Question: Since listview has a eventhandler can we reorder the items in the list view during runtime??
With the help of this <URL> I have created a similar view as in the image given below.
Can anyone suggest a way to reorder listview on the run if possible. Now I remove the listview from the parent and create it again, suggestion for another workaround for reordering the items will be helpful.

'''
using System;
using System.Linq;
using System.Collections.Generic;
using Xamarin.Forms;
namespace OrderBy
{
class ListViewDemoPage : ContentPage
{
List<SourceItem> people = null;
class SourceItem
{
public SourceItem(string Item)
{
this.Item = Item;
}
public string Item { private set; get; }
};
public ListViewDemoPage()
{
// Define some data.
people = new List<SourceItem>
{
new SourceItem("Abigail"),
new SourceItem("Bob"),
new SourceItem("Cathy"),
new SourceItem("David"),
new SourceItem("Eugenie"),
new SourceItem("Freddie"),
new SourceItem("Greta"),
new SourceItem("Harold"),
new SourceItem("Irene"),
new SourceItem("Jonathan"),
new SourceItem("Kathy"),
new SourceItem("Larry"),
new SourceItem("Monica"),
new SourceItem("Nick"),
new SourceItem("Olive"),
new SourceItem("Pendleton"),
new SourceItem("Queenie"),
new SourceItem("Rob"),
new SourceItem("Sally"),
new SourceItem("Timothy"),
new SourceItem("Uma"),
new SourceItem("Victor"),
new SourceItem("Wendy"),
new SourceItem("Xavier"),
new SourceItem("Yvonne"),
new SourceItem("Zachary")
};
// Create the ListView.
ListView listView = new ListView
{
// Source of data items.
ItemsSource = people,
WidthRequest = 300,
HeightRequest = 350,
ItemTemplate = new DataTemplate(() =>
{
// Create views with bindings for displaying each property.
Label ItemLabel = new Label();
ItemLabel.WidthRequest = 200;
ItemLabel.SetBinding(Label.TextProperty, "Item");
Image up = new Image();
up.Source = ImageSource.FromFile("up_arrow.png");
up.BackgroundColor = Color.Transparent;
up.WidthRequest = 25;
up.HeightRequest = 25;
Image down = new Image();
down.Source = ImageSource.FromFile("down_arrow.png");
down.BackgroundColor = Color.Transparent;
down.WidthRequest = 25;
down.HeightRequest = 25;
// Return an assembled ViewCell.
return new ViewCell
{
View = new StackLayout
{
Padding = new Thickness(0, 5),
Orientation = StackOrientation.Horizontal,
Children =
{
ItemLabel,
up, down,
}
}
};
})
};
// Accomodate iPhone status bar.
this.Padding = new Thickness(10, Device.OnPlatform(20, 0, 0), 10, 5);
// Build the page.
this.Content = new StackLayout
{
VerticalOptions = LayoutOptions.CenterAndExpand,
HorizontalOptions = LayoutOptions.Center,
Children =
{
listView
}
};
}
}
}
'''
Thanks in advance
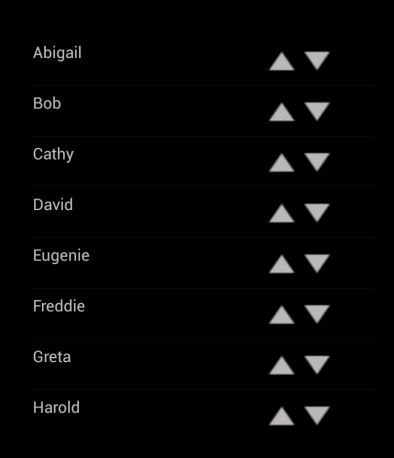
Answer: Yes you can.
You will need to use ObservableCollection instead of List<>
Something along the lines of...
'''
ObservableCollection<SourceItem> source = new ... // class property or field
ViewCell viewCell = new ...
...
Image down = new...
down.GestureRegognizers.Add(new TapGestureRecognizer(()=>MoveDown(viewCell.BindingContext as SourceItem)));
// obviously missing a bunch of checks below such as i==0
private void MoveDown(SourceItem item){
int i = source.IndexOf(item);
source.RemoveAt(i);
source.Insert(item, i-1);
}
'''